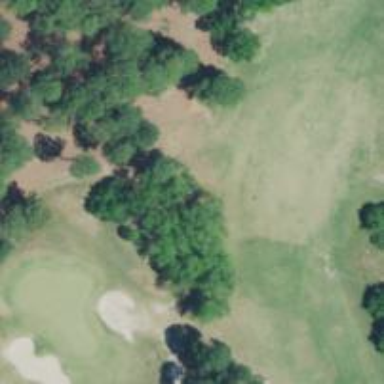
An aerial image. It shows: Rough area on grassy golf course.